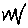
Label: zigzag